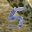
Label: 5